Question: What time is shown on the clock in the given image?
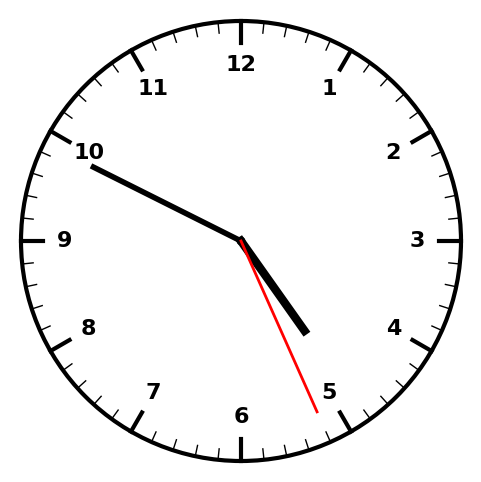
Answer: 04:49:26